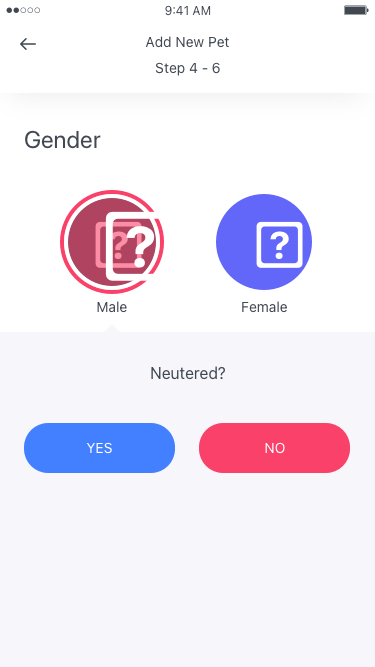
Text in this UI design:
Male
Yes
NO
Neutered?
Female
Gender